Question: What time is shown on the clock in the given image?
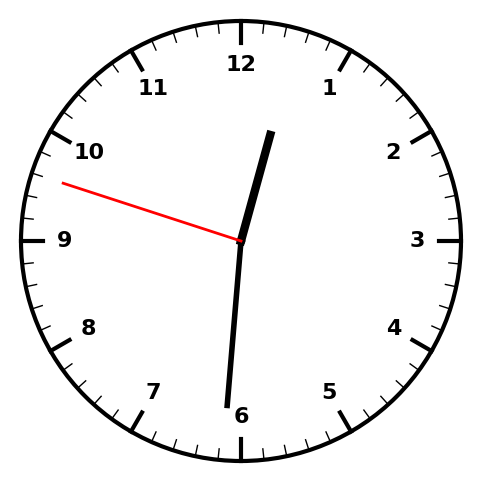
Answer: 12:30:48